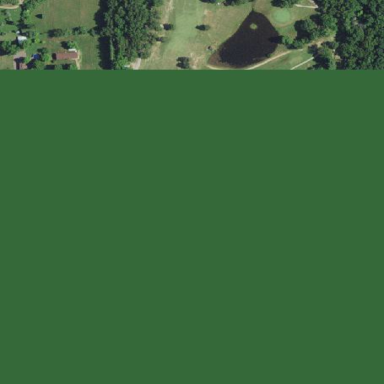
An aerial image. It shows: Golf course surrounded by greenery.